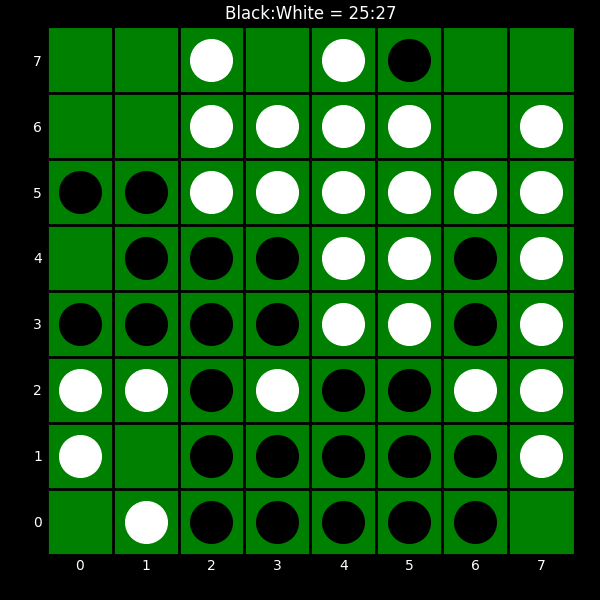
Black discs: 25
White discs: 27